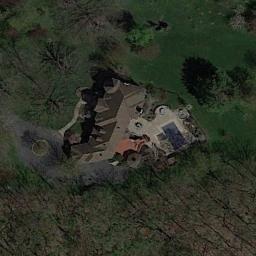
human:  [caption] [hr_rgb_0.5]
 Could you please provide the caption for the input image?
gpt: There are many trees beside the sparse residential .

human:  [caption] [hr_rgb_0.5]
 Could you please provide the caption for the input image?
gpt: There are three residential areas on the desert, Two of them with swimming pools .

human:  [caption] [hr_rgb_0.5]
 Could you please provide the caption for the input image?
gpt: In a sparse residential area there is a house and many withered trees .

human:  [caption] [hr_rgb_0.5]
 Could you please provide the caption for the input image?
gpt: The sparse residential is on the grass next to some trees and bare land .

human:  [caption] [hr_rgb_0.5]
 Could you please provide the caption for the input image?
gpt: A sparse residential area with a brown building and many trees .